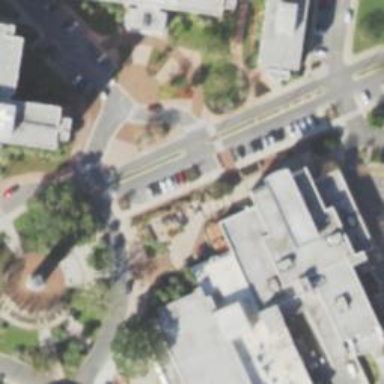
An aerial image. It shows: College building serving as community center.